Question: First of all i am new to OpenLDAP. I have installed OpenLDAP server and Redmine in GCE (google compute engine).
I am unable to decide how to create a special user in OpenLDAP so that redmine can use the user account to authenticate users when logged into Redmine.
Here is the OpenLDAP structure image link:

Please help me create/modify the user for Redmine LDAP authentication.
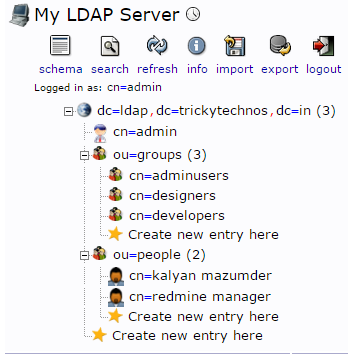
Answer: I'm not the one initially who configured our LDAP auth for redmine, and I'm not well-versed in LDAP terminology, but I compared our settings to yours.
You might try the following settings in Redmine:
'''
Account: cn=admin,dc=ldap,dc=trickytechnos,dc=in
Password: the LDAP admin's password
Base DN: ou=people,dc=ldap,dc=trickytechnos,dc=in
'''
If that works, then you might want to go back and create a similar LDAP user (other than admin) so that you can give it more limited permissions.